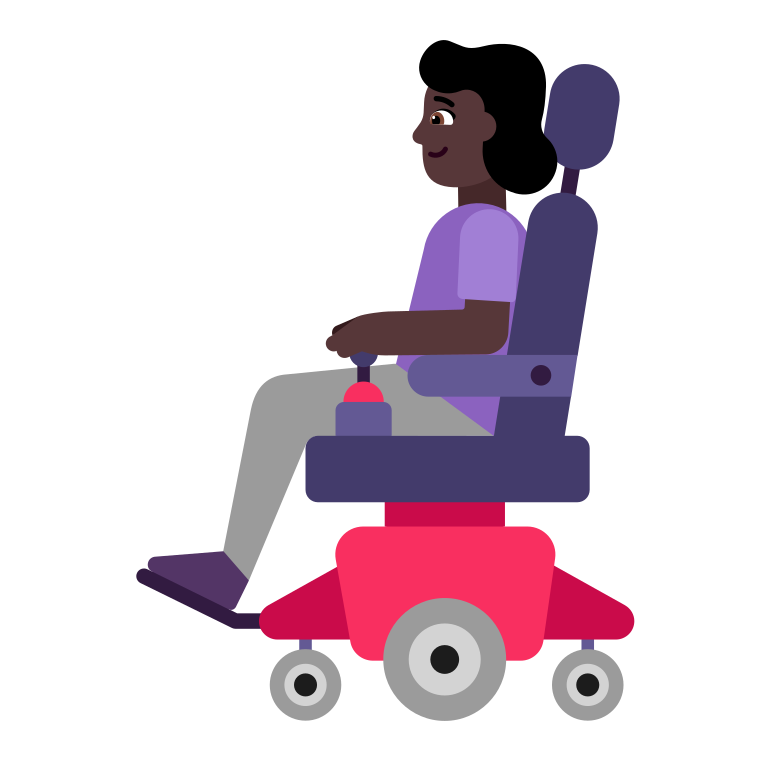
woman in motorized wheelchair flat dark